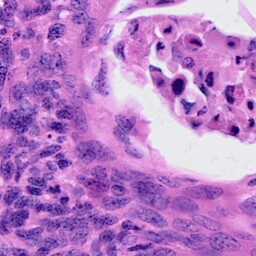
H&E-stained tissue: Cervix